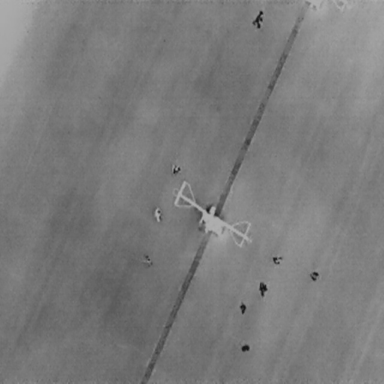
There are nine People in the infrared image.